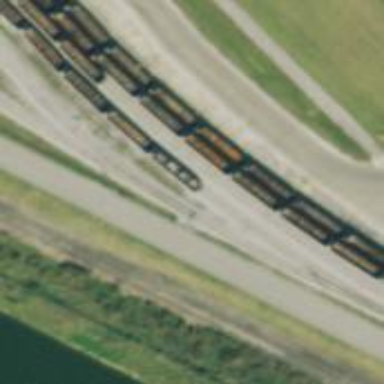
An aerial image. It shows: Railway yard in service.